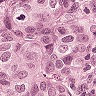
Metastatic tissue present: yes